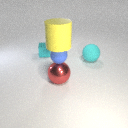
large cyan rubber sphere to the right of large red metal sphere